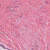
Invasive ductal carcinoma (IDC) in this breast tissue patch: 0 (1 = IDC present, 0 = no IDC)